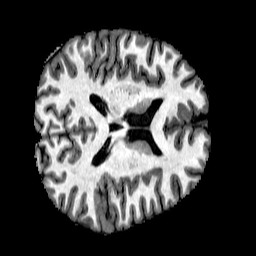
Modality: T1w
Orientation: axial
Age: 21
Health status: healthy
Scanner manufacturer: philips
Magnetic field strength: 3 T
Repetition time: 0.007838 s
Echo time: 0.003604 s